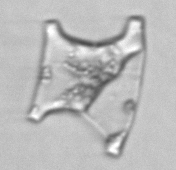
Label: Eucampia